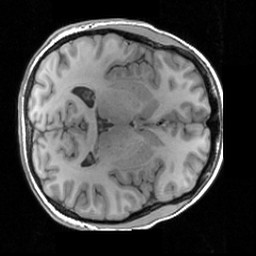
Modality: T1w
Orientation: axial
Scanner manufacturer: siemens
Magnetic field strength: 3 T
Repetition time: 1.63 s
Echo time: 0.00311 s